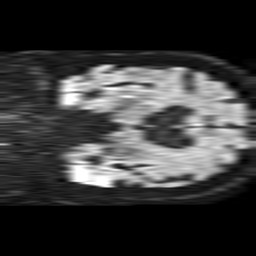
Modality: TRACE
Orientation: coronal
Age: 85
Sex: female
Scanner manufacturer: philips
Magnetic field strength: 1.5 T
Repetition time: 4.6 s
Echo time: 0.08631 s